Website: apple
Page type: payment
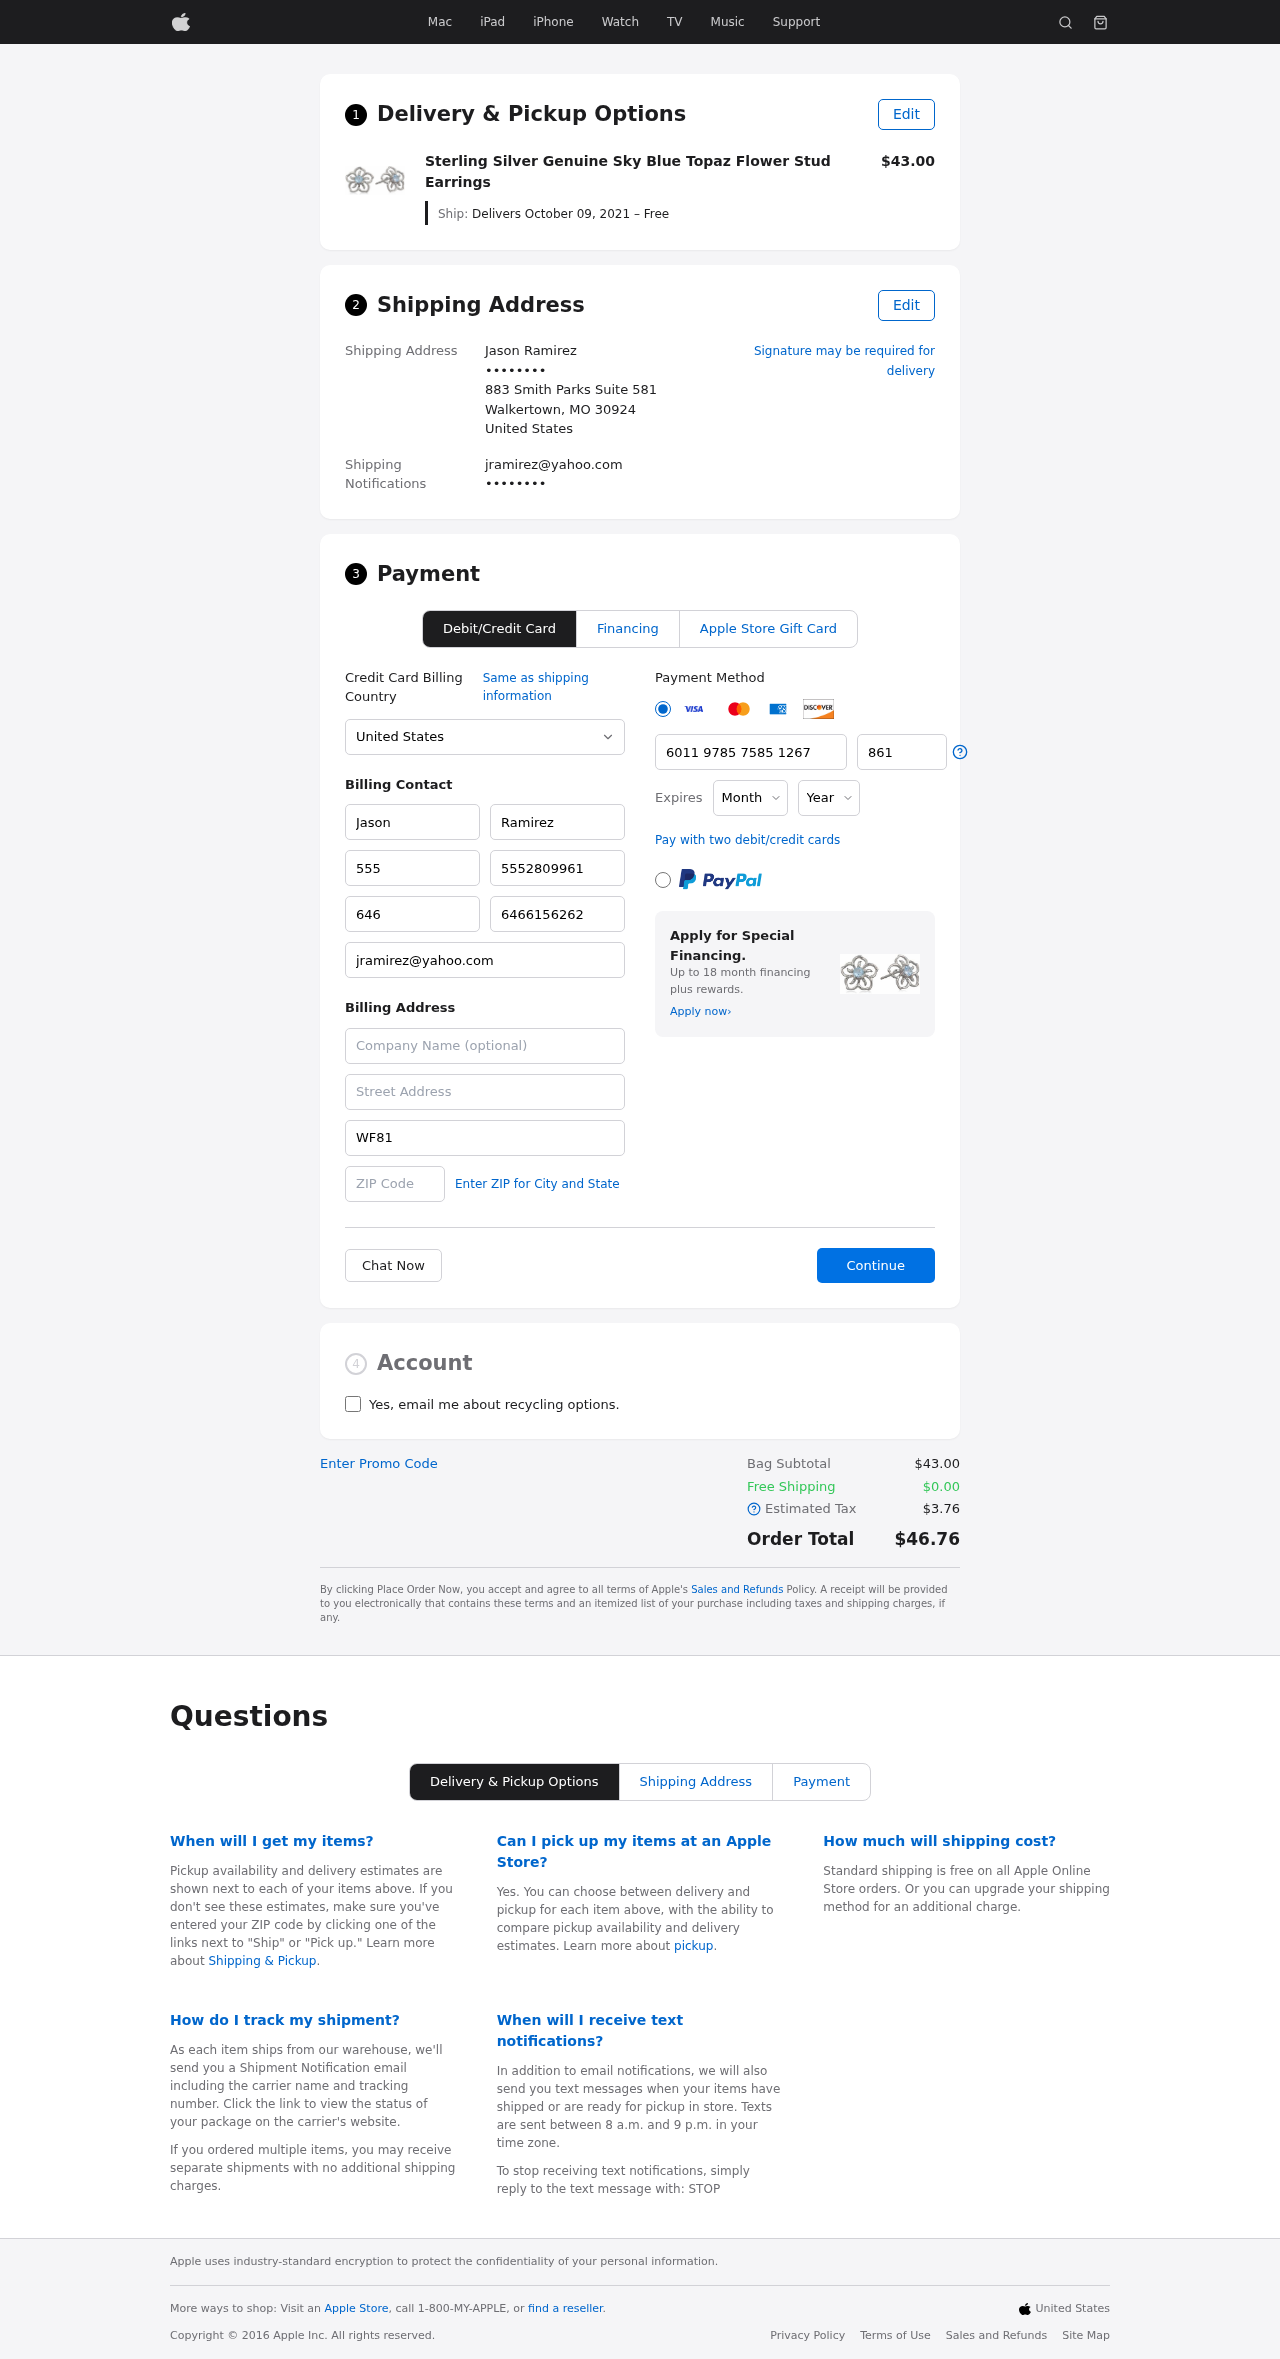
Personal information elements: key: PII_CARD_CVV
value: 861
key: PII_CARD_EXPIRY_MONTH
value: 04
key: PII_CARD_EXPIRY_YEAR
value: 27
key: PII_CARD_NUMBER
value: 6011 9785 7585 1267
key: PII_CITY_STATE_ZIP
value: Walkertown, MO 30924
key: PII_COUNTRY
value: United States
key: PII_EMAIL
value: jramirez@yahoo.com
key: PII_EMAIL2
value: jramirez@yahoo.com
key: PII_FIRSTNAME
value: Jason
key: PII_FULLNAME
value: Jason Ramirez
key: PII_LASTNAME
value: Ramirez
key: PII_PHONE3
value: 5552809961
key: PII_PHONE_ALT
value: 6466156262
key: PII_PHONE_ALT_AREA
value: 646
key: PII_PHONE_AREA
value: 555
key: PII_SECURITY_CODE
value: WF81
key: PII_STREET
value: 883 Smith Parks Suite 581
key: PII_PHONE
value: ••••••••
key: PII_PHONE2
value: ••••••••
Product elements: key: PRODUCT1_NAME
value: Sterling Silver Genuine Sky Blue Topaz Flower Stud Earrings
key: PRODUCT1_PRICE
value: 43
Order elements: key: ORDER_DELIVERY_DATE
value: Delivers October 09, 2021 – Free
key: ORDER_SUBTOTAL
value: $43.00
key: ORDER_SHIPPING_COST
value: $0.00
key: ORDER_TAX
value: $3.76
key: ORDER_TOTAL
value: $46.76